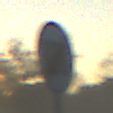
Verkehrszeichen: EndeGeschwindigkeit130
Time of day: Dawn
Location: Outdoor (Nature)
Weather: Clear
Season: NotSpecified
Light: Natural